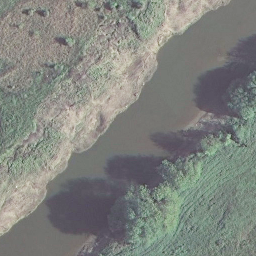
Label: river